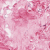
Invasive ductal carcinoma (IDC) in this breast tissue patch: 0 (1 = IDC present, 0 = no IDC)